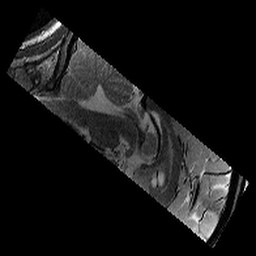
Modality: T2w
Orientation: sagittal
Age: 12
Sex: male
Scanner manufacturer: siemens
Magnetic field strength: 3 T
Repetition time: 7.7 s
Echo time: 0.067 s